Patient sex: M
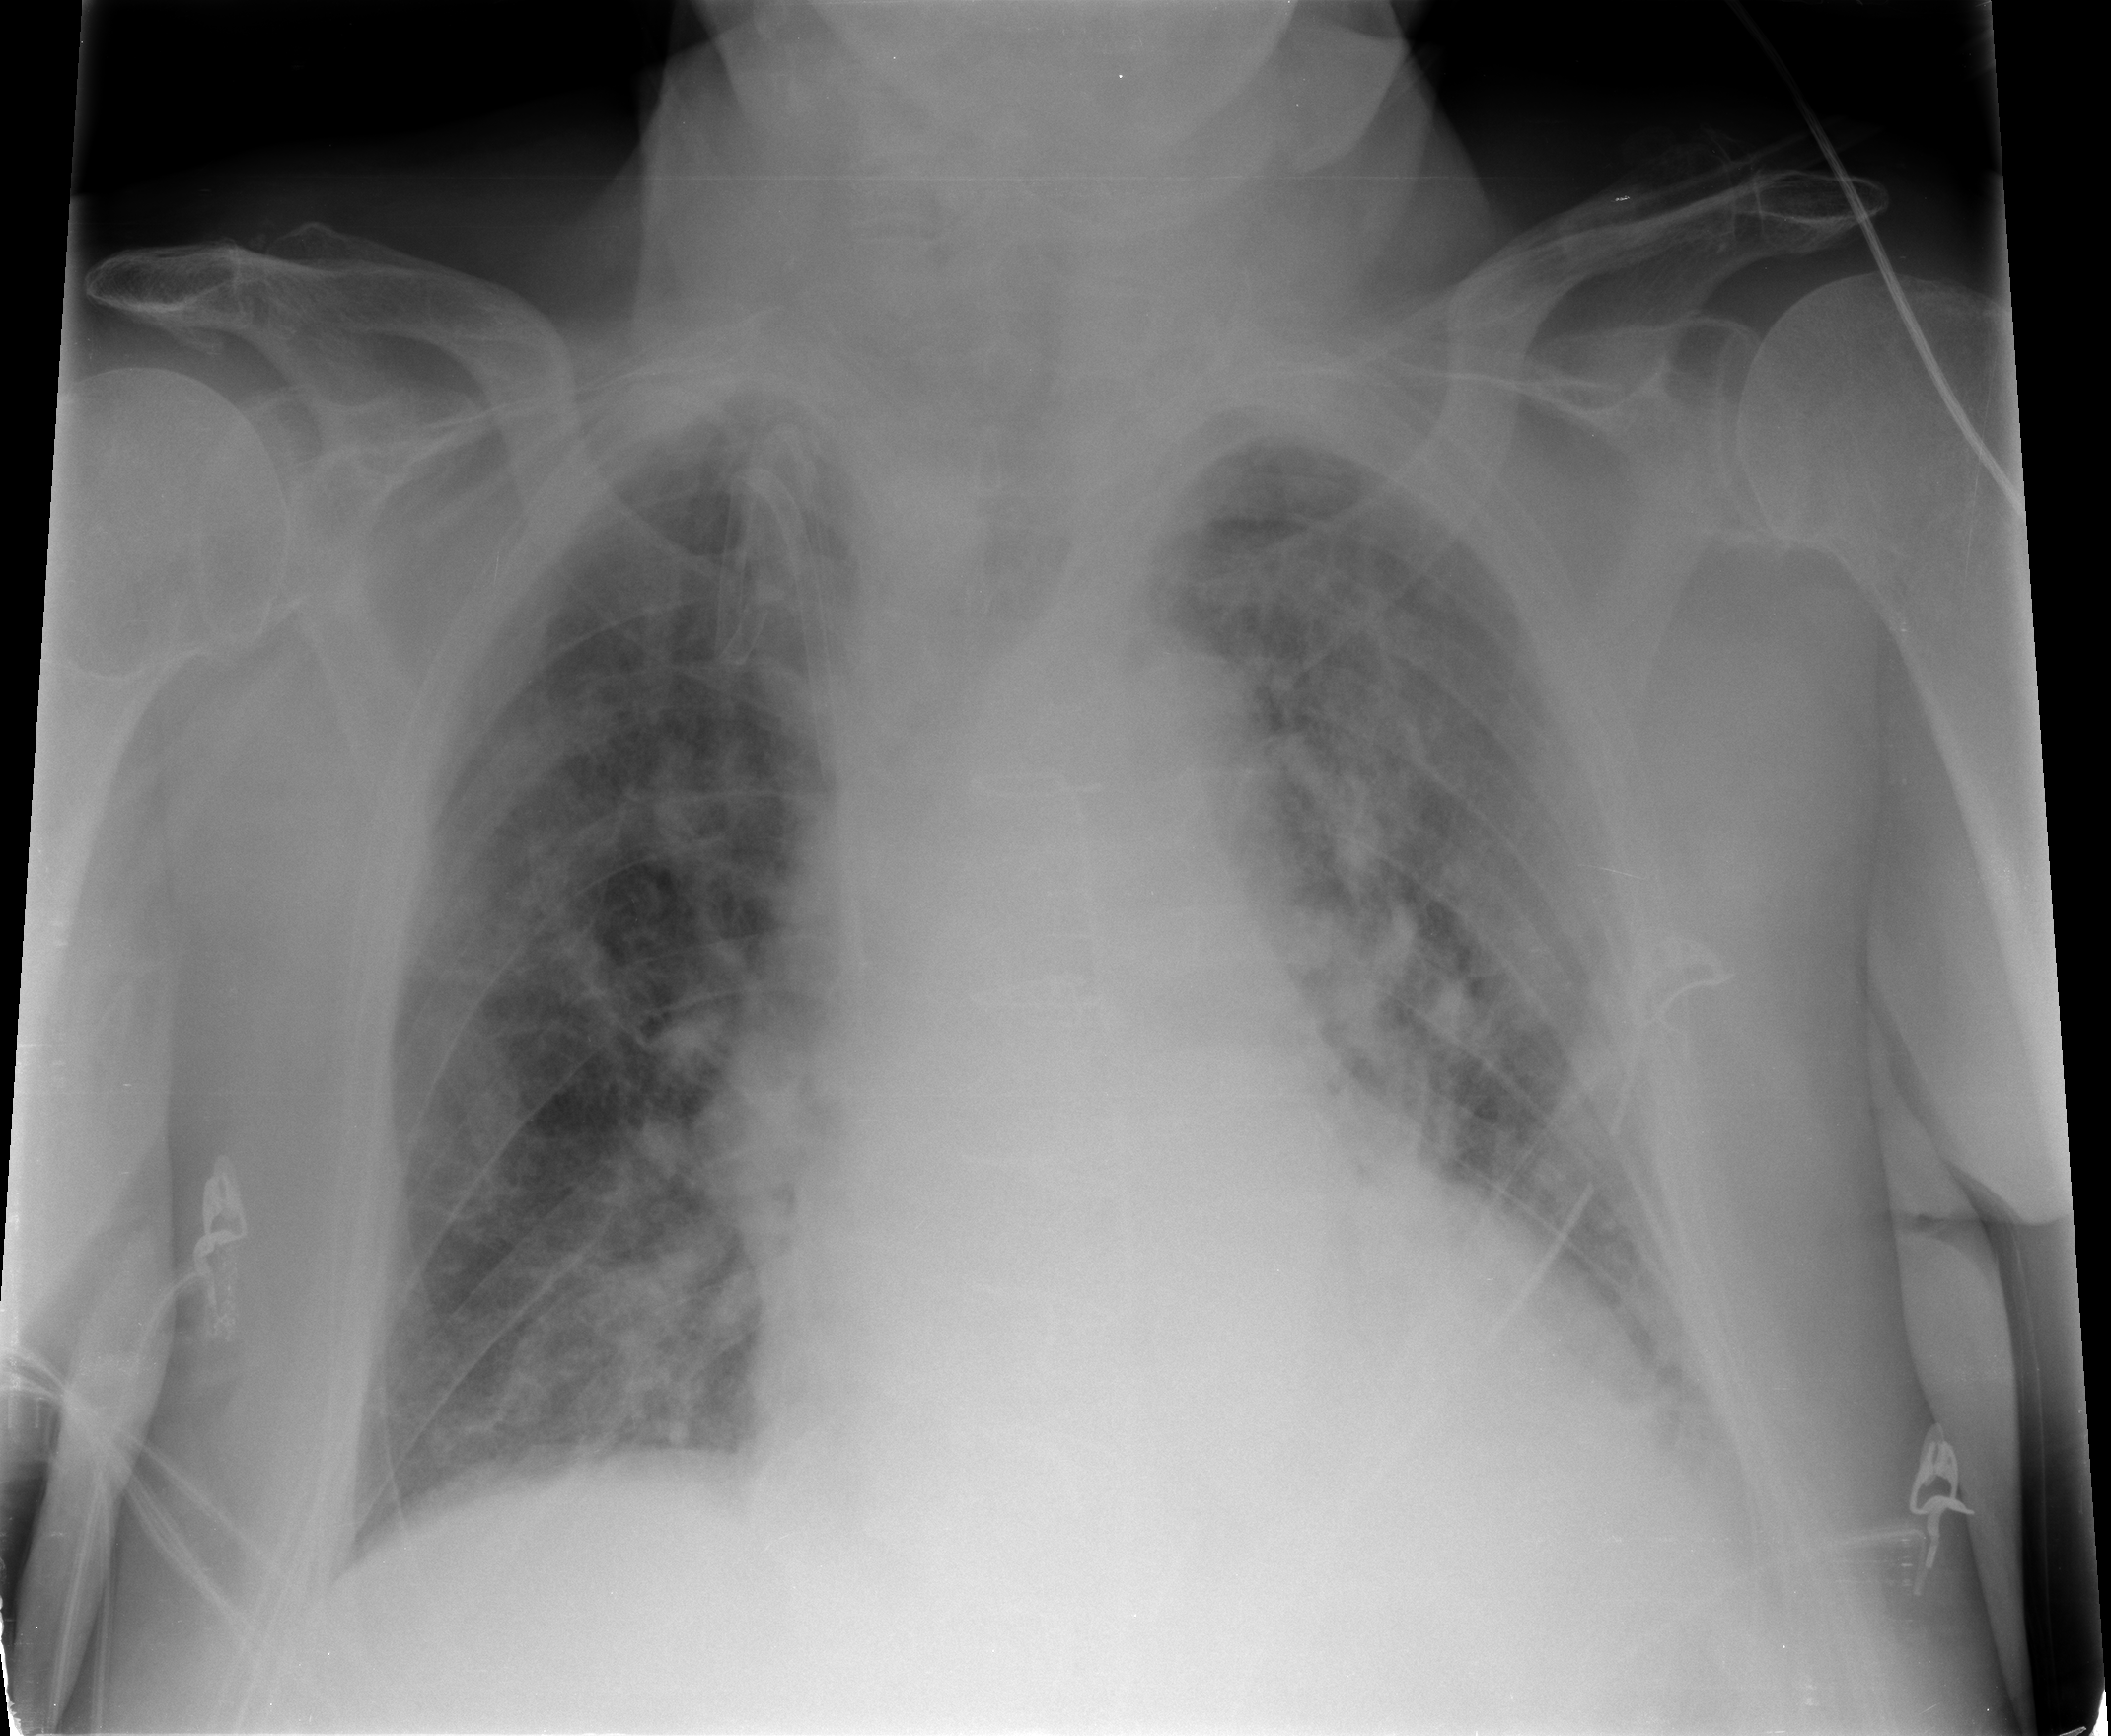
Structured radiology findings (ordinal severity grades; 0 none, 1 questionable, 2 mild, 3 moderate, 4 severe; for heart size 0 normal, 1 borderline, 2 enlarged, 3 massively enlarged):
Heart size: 1
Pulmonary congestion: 2
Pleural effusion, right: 0
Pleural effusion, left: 1
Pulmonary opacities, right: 2
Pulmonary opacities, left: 2
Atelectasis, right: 0
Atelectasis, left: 2